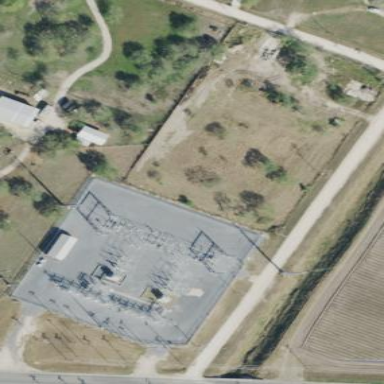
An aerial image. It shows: Distribution level power substation enclosed by fence.